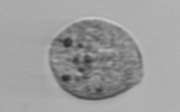
Label: Amoeba